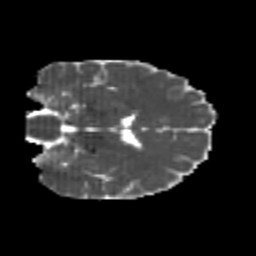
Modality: MD
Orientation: coronal
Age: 22
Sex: male
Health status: healthy
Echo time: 0.074 s